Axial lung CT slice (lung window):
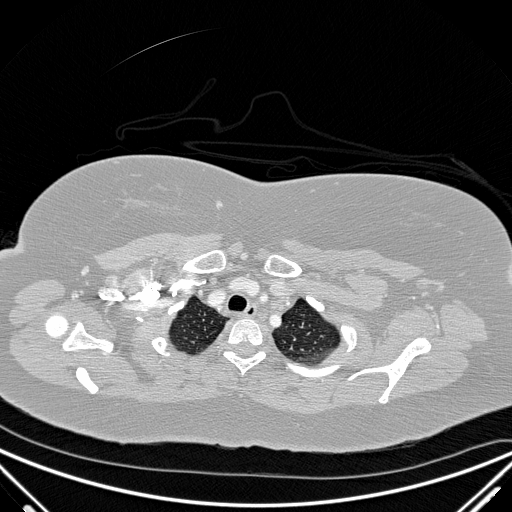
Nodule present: no